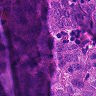
Metastatic tissue present: yes